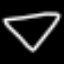
Label: diamond